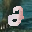
Label: 2